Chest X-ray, AP view. Patient: 27 years old, sex M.
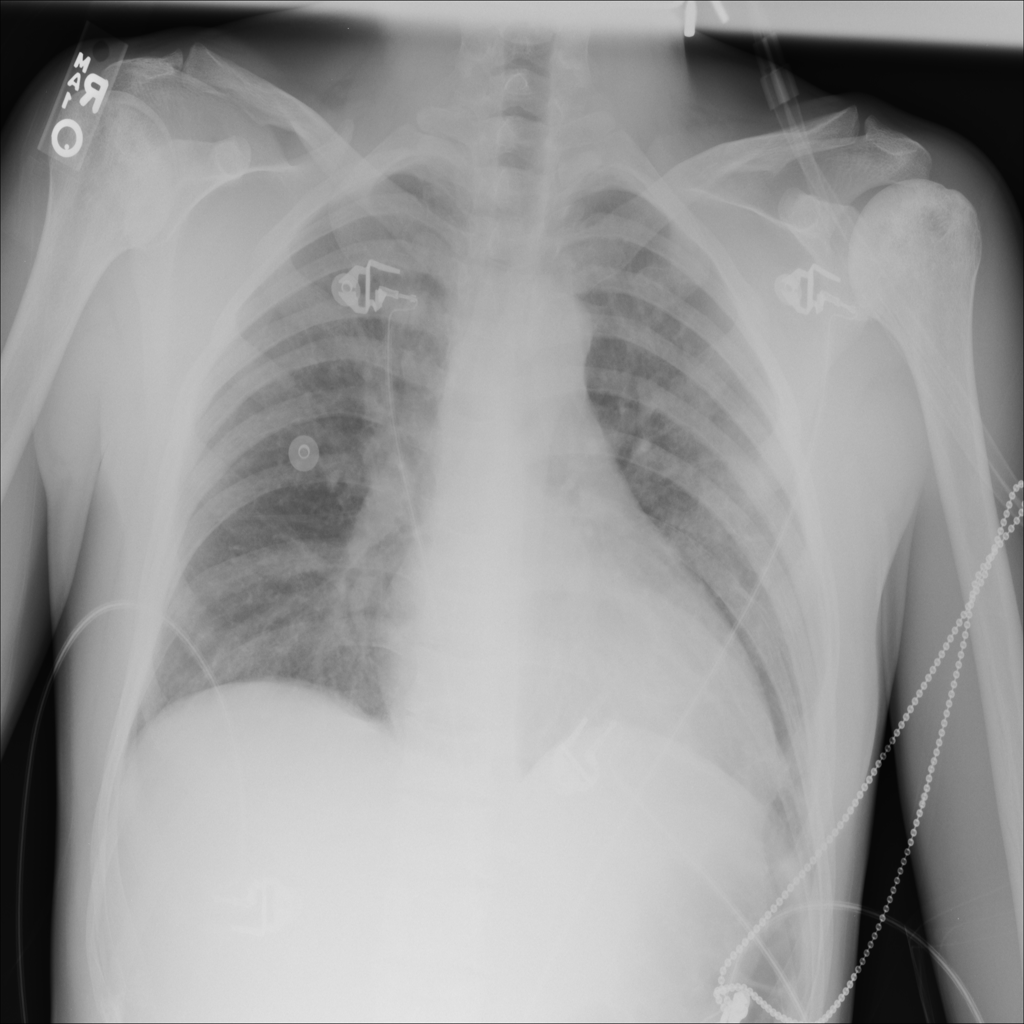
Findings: No Finding